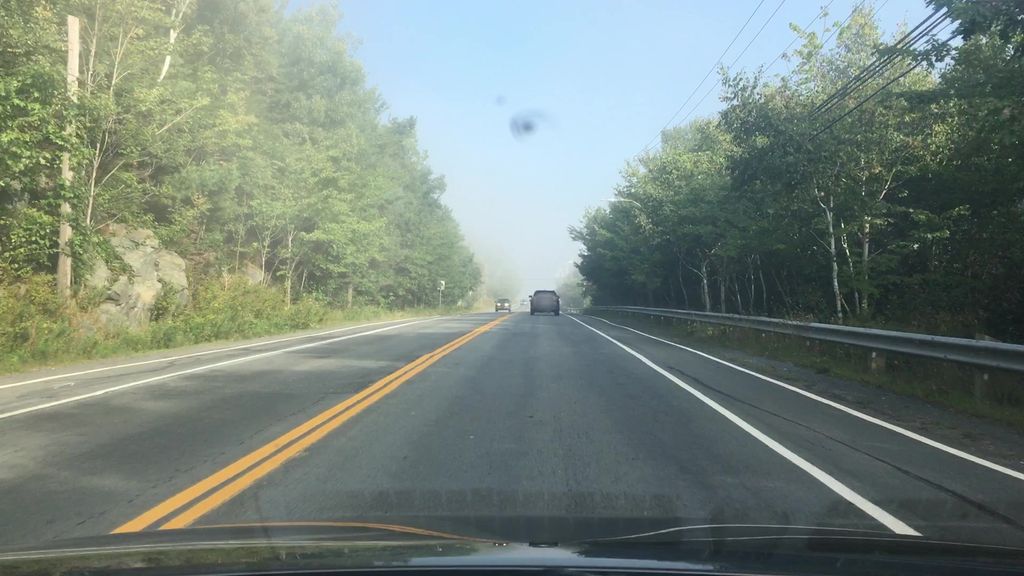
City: halifax